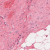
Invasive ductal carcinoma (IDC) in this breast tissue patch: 0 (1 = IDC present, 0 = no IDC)